Interaction volume radius: 10 \u00c5
Interaction volume height: 20 \u00c5
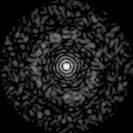
Disorder parameter: 0.8191